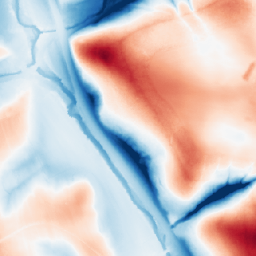
Category: edge_preserving
Decomposition family: guided
Decomposition parameters: radius: 32
eps: 0.1
Upsampling method: area
Upsampling parameters: scale: 4
Upsampling scale: 4